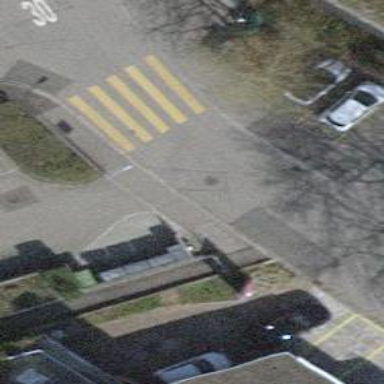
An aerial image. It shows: Gate.